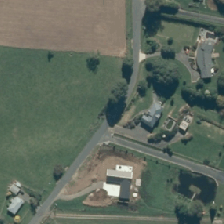
Land cover: urban_build_up